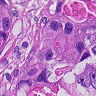
Metastatic tissue present: yes